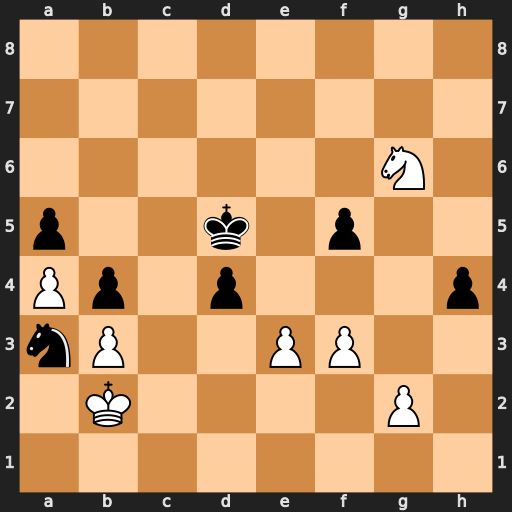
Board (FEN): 8/8/6N1/p2k1p2/Pp1p3p/nP2PP2/1K4P1/8
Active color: w
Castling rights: -
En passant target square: -
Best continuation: exd4 Kxd4 Nxh4